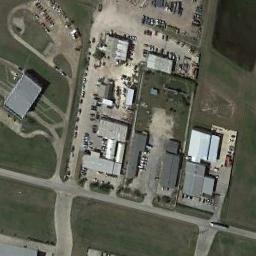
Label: industrial_area